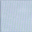
Piece: xx